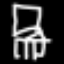
Label: chair